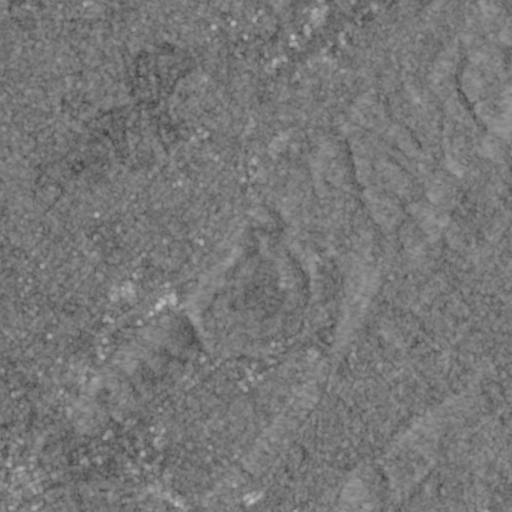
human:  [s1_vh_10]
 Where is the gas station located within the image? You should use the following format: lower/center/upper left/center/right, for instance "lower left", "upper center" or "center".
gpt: The gas station is located in the upper center of the image.
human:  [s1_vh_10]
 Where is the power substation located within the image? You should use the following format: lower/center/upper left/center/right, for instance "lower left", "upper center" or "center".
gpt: The power substation is located in the upper center of the image.
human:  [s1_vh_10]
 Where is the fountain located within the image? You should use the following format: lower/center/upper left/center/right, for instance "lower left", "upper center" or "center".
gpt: The fountain is located in the lower left of the image.
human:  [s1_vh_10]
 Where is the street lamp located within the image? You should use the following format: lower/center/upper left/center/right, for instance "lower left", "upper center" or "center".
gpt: The street lamp is located in the lower left of the image.
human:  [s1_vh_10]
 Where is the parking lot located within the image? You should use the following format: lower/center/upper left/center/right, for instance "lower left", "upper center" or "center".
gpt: There is no parking lot in the image.

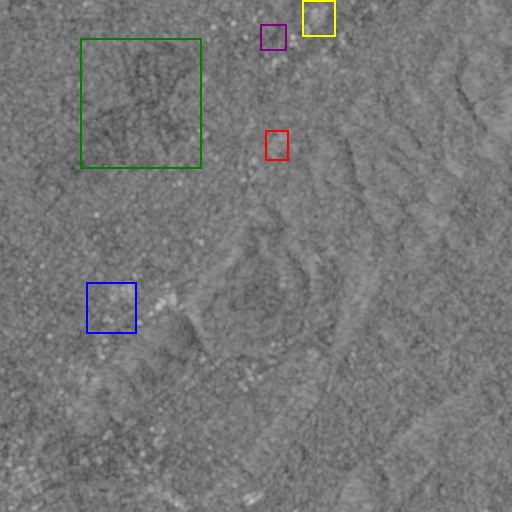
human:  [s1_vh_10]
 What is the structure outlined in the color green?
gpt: The structure outlined in green is a park.
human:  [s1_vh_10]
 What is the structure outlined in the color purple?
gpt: The structure outlined in purple is a parking lot.
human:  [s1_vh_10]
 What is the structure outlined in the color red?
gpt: The structure outlined in red is a power substation.
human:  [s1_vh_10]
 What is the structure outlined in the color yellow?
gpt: The structure outlined in yellow is a building.
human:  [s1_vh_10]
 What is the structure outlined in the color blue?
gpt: The structure outlined in blue is a building.
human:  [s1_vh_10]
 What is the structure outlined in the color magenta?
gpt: There is no magenta outline.